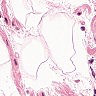
Metastatic tissue present: no